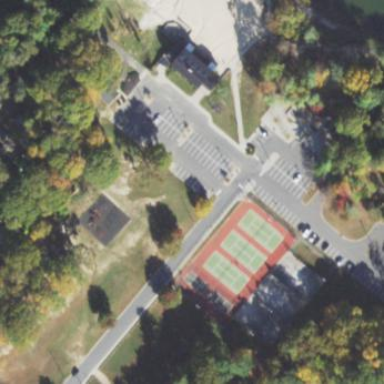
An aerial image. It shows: Tennis court on pitch designated for leisure land.